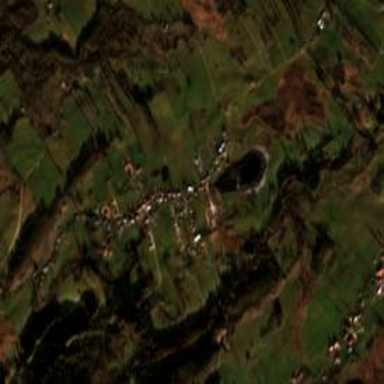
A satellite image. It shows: Village area.